Interaction volume radius: 5 \u00c5
Interaction volume height: 15 \u00c5
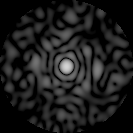
Disorder parameter: 0.8679